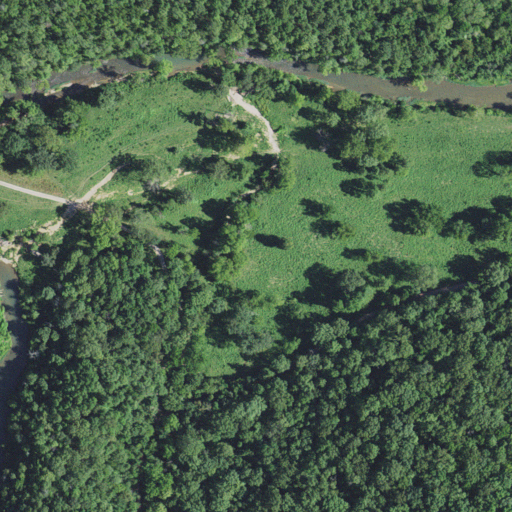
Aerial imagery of valley in Missouri named Doniphan Hollow containing deciduous forest, mixed forest, open development, open water, and pasture